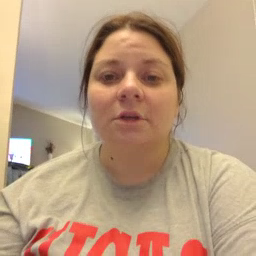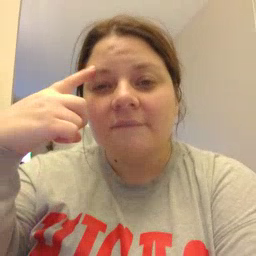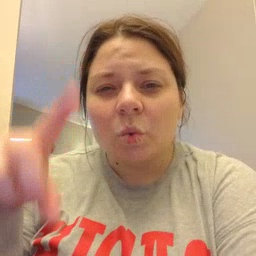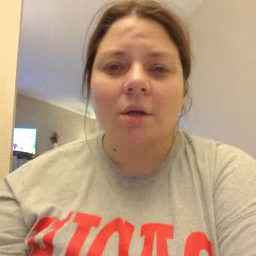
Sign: for